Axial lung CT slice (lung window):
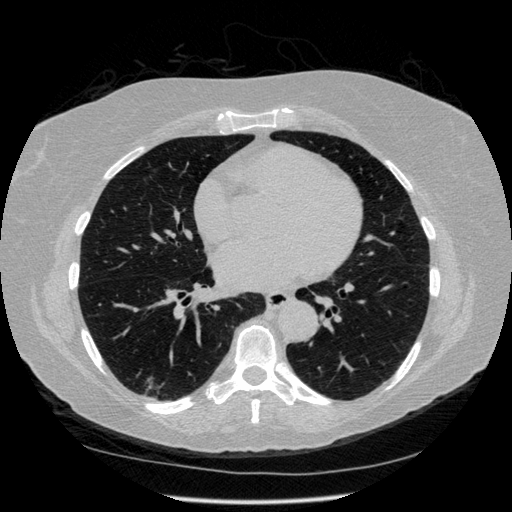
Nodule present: no